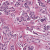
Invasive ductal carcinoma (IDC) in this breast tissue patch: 1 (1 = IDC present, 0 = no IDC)